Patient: sex M, age 57
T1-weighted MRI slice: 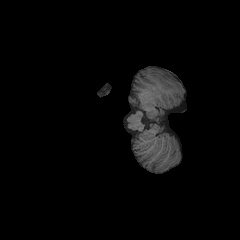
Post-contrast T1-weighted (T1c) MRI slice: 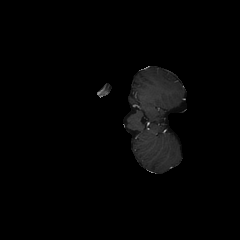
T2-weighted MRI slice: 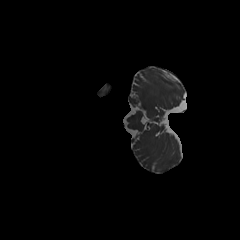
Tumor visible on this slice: no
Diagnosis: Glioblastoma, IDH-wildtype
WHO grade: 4